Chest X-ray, PA view. Patient: 59 years old, sex M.
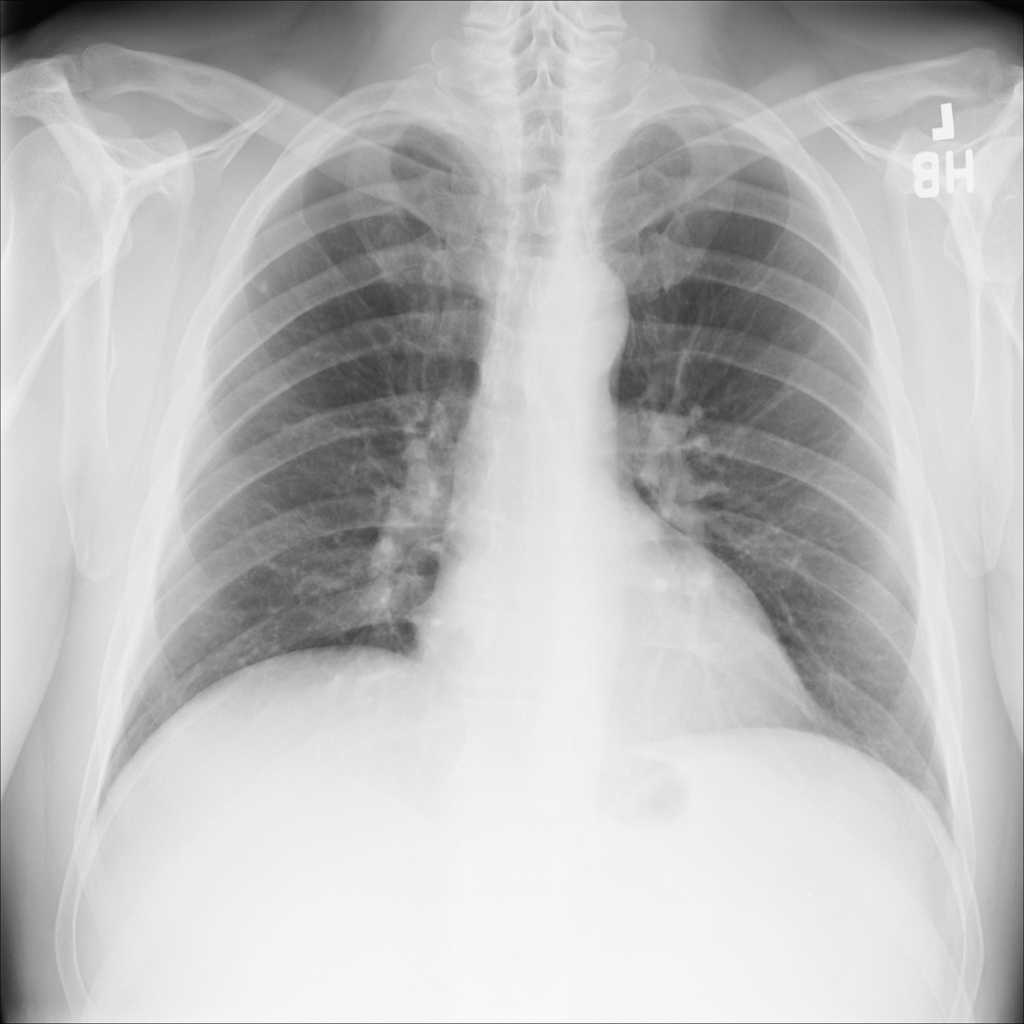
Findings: No Finding